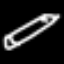
Label: pencil